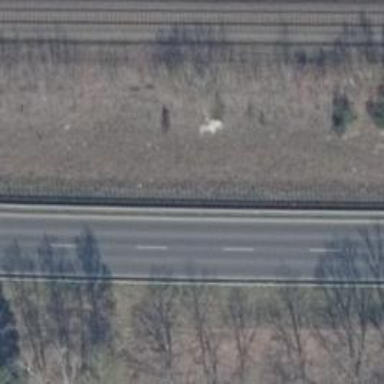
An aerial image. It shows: Asphalt primary motorway.